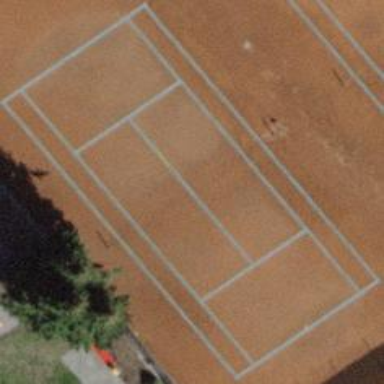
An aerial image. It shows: Tennis court on the leisure land pitch.